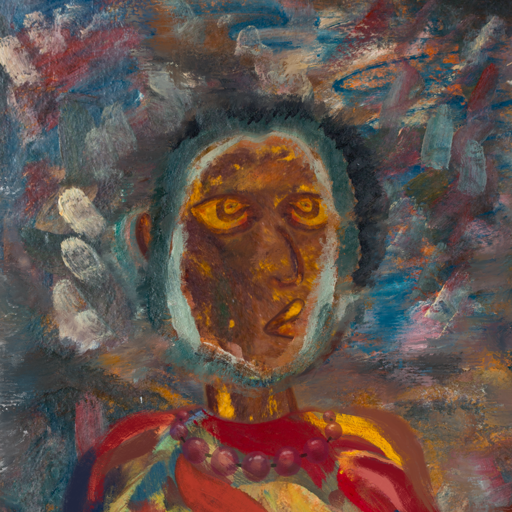
Background: Boggyland, Head And Neck Side: Comrade, Face Side: Comrade, Bust: Mother_And_Son_Son, Hair Side: Boggyland, Head Accessory: Blank, Second Necklace: Blank, Necklace: Irani_2, Baby: Blank